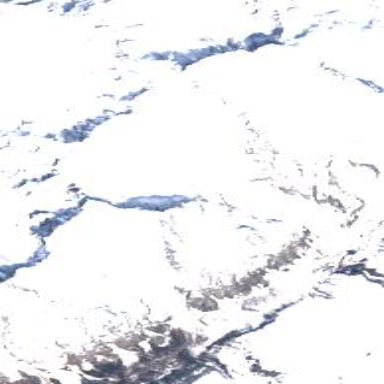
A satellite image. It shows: Majestic glacier in the distance.